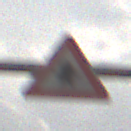
Verkehrszeichen: Vorfahrt
Umgebung: Outdoor, Nature
Tageszeit: MorningAfternoon
Wetter: Overcast
Licht: Natural
Jahreszeit: NotSpecified
Kontrast: LowContrast